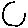
Label: moon